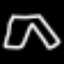
Label: pants